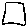
Label: square